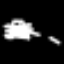
Label: The Eiffel Tower